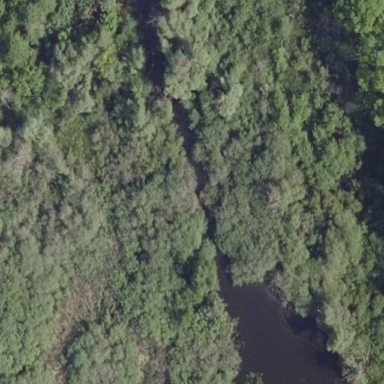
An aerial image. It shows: Swampy wetland area.